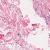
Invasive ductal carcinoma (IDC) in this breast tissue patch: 0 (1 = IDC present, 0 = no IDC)